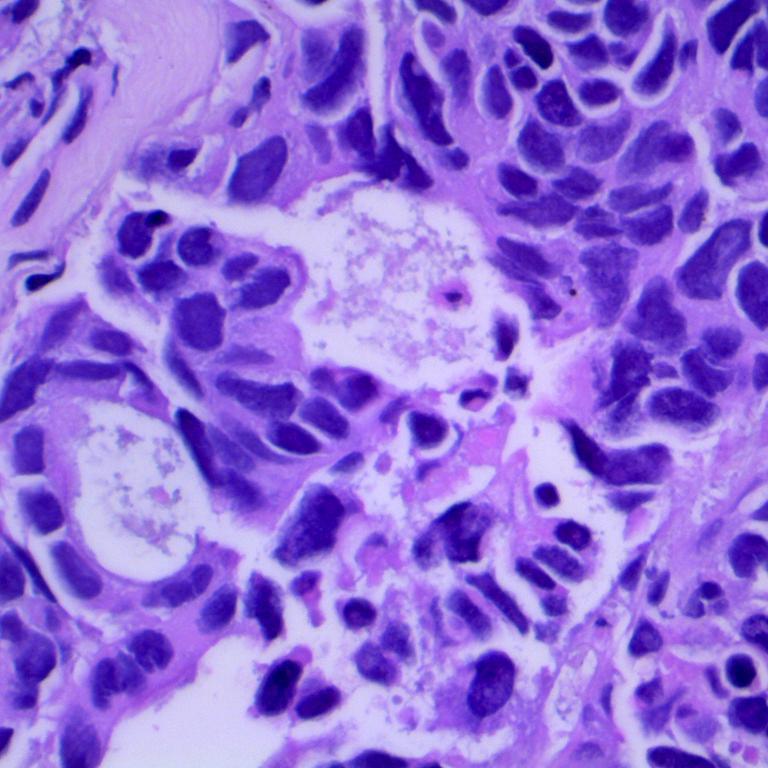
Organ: lung
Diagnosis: adenocarcinomas